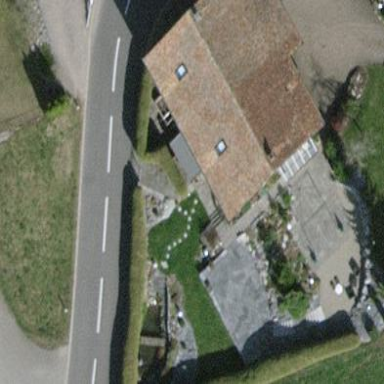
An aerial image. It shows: Detached building.